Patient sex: F
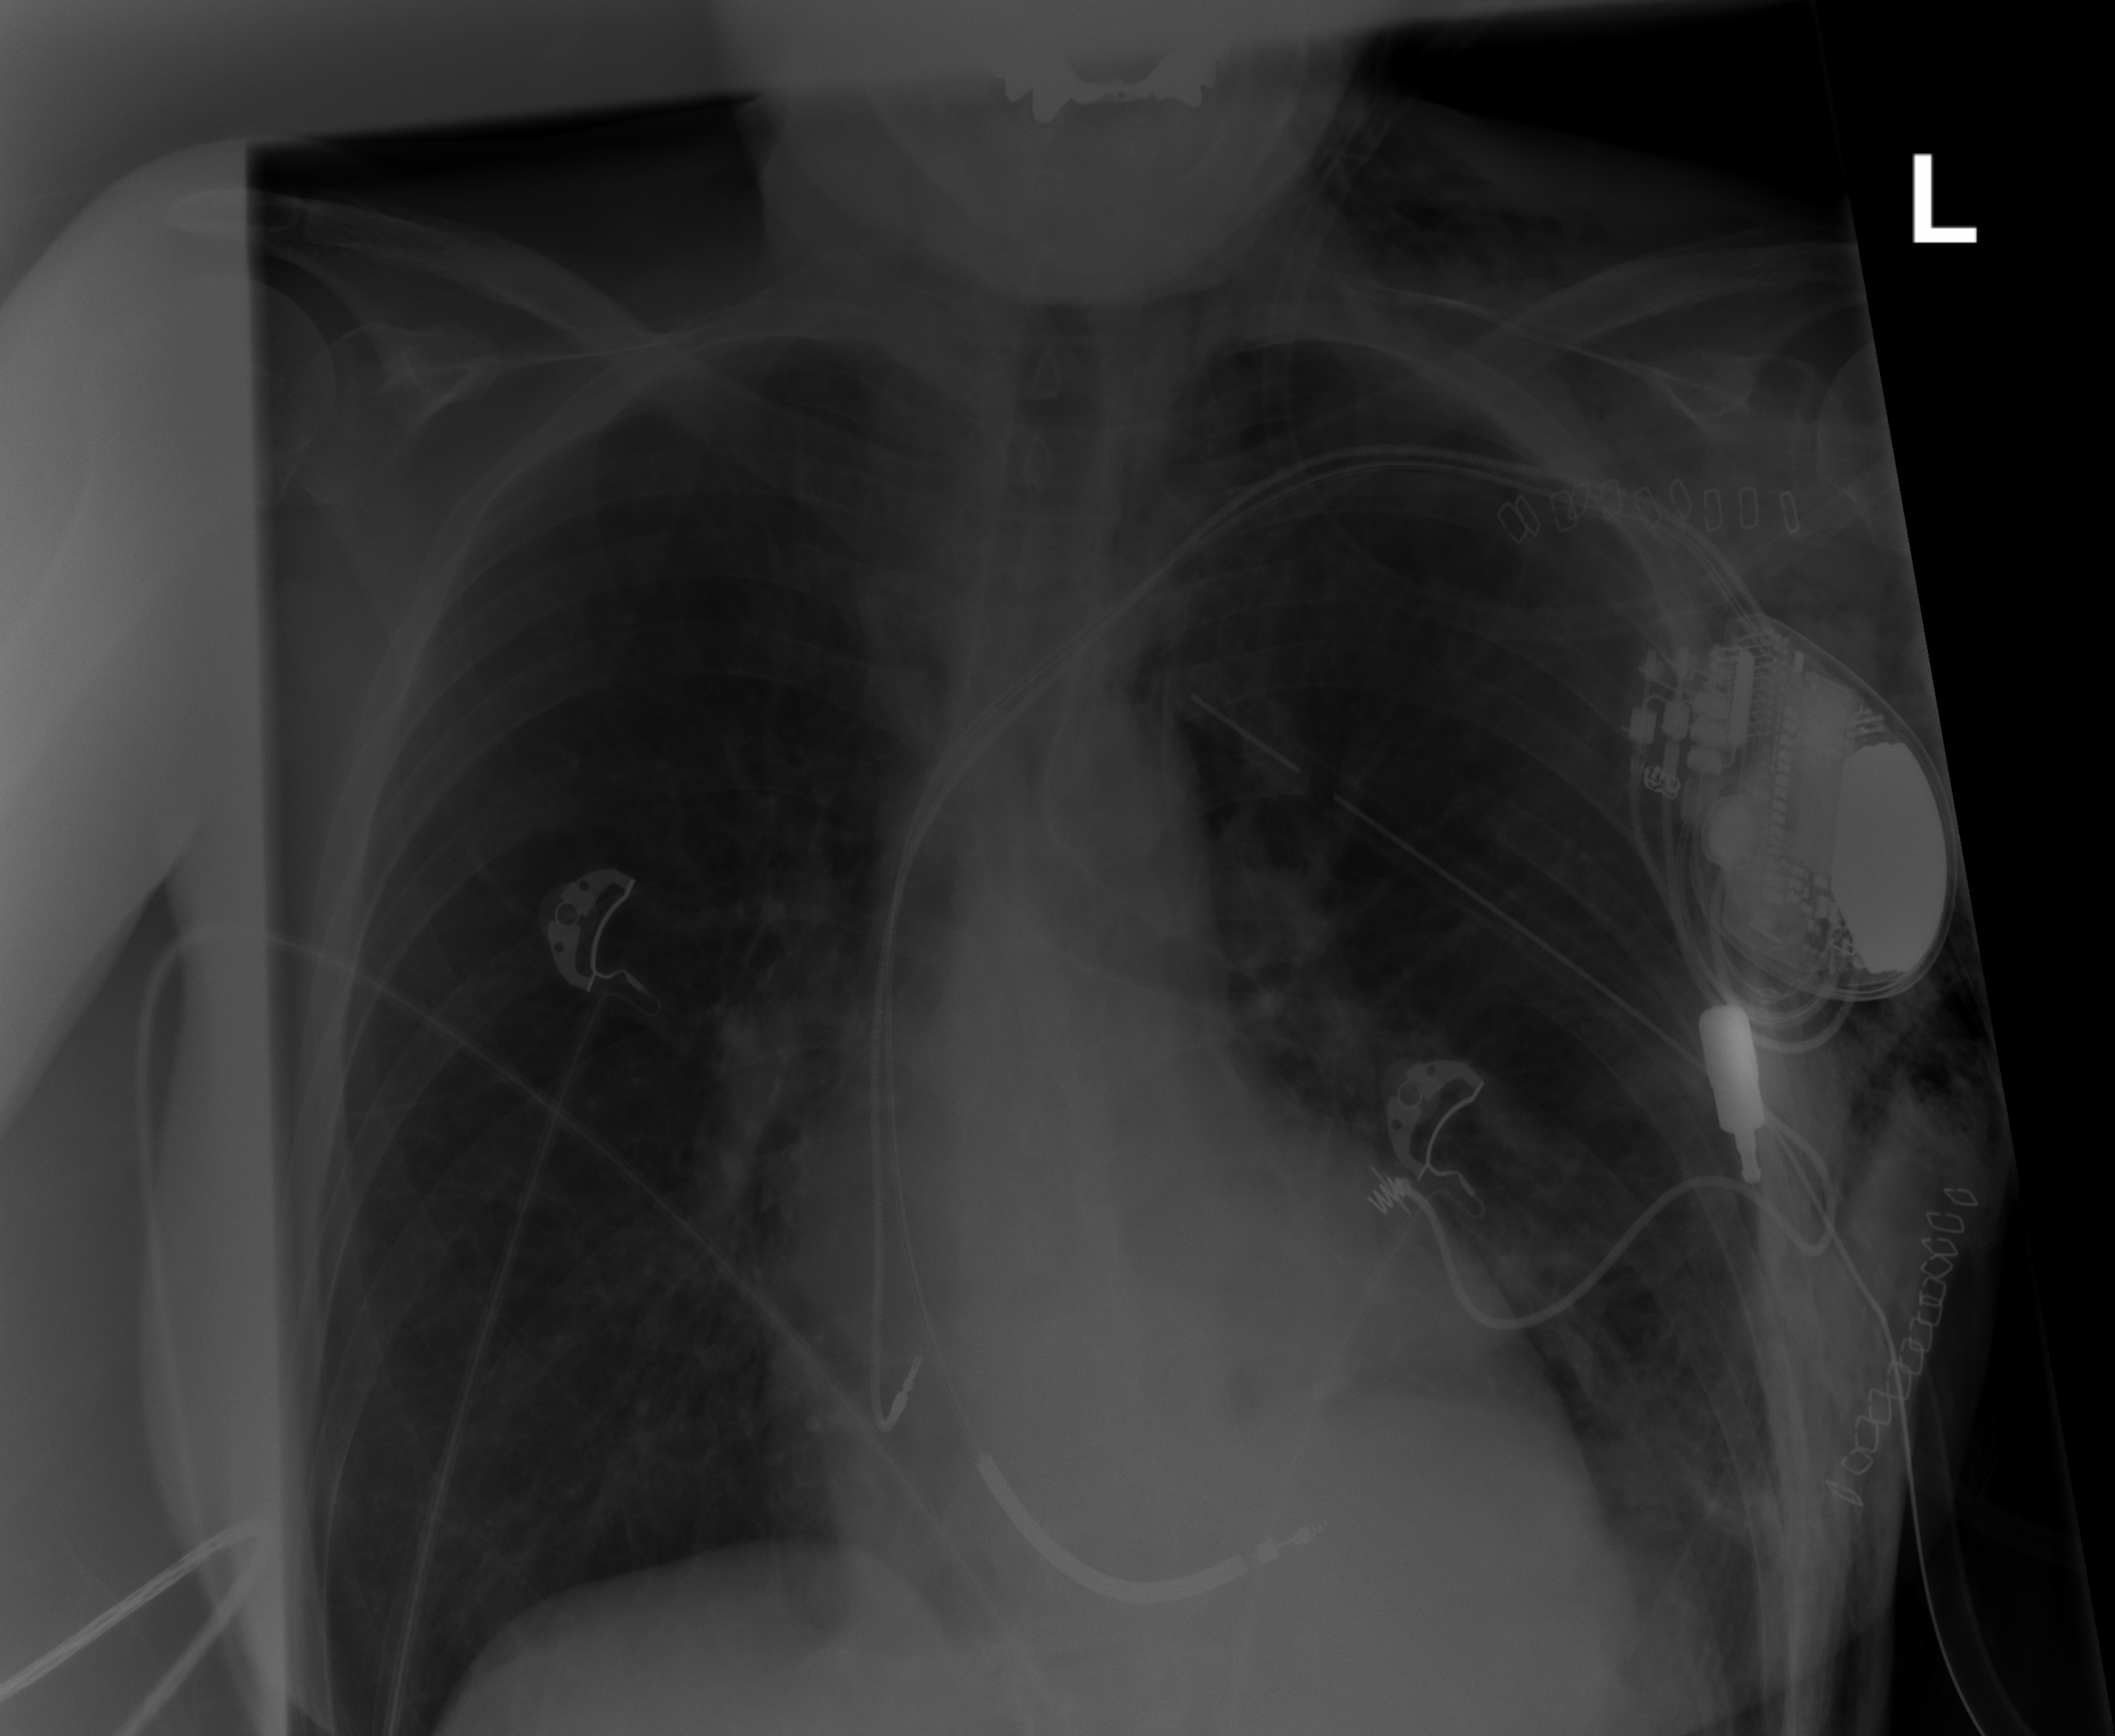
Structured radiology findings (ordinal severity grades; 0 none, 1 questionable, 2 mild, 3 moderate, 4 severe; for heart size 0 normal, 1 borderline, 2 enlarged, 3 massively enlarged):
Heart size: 0
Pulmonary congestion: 0
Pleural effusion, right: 0
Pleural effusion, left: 0
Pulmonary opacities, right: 0
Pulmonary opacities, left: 0
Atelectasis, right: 0
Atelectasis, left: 2